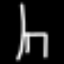
Label: chair